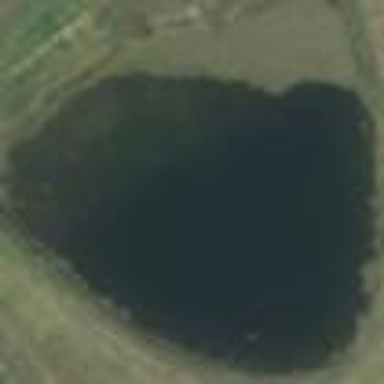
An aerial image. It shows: Natural reservoir of water.